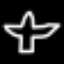
Label: airplane